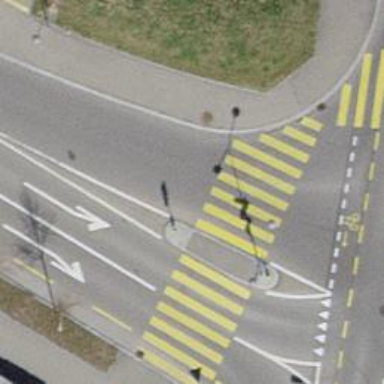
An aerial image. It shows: Kerb barrier.